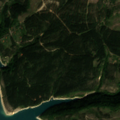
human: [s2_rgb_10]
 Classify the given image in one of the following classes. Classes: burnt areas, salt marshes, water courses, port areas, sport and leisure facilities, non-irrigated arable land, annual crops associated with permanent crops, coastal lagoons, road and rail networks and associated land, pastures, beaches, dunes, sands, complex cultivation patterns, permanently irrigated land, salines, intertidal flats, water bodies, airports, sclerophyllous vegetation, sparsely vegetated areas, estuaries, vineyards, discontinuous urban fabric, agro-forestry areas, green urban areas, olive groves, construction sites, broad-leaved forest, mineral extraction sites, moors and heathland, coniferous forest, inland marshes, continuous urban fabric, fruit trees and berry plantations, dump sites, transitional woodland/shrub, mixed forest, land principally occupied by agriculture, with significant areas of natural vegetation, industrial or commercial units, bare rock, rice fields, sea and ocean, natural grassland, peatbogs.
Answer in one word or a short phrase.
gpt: pastures, broad-leaved forest, coniferous forest, mixed forest, natural grassland, water bodies